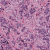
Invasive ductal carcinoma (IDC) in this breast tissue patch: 1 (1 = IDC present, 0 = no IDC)